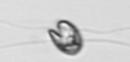
Label: flagellate_morphotype1